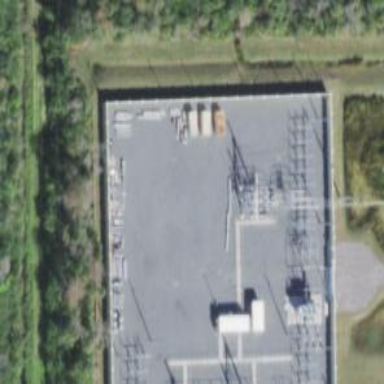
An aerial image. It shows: Switch used for power control.